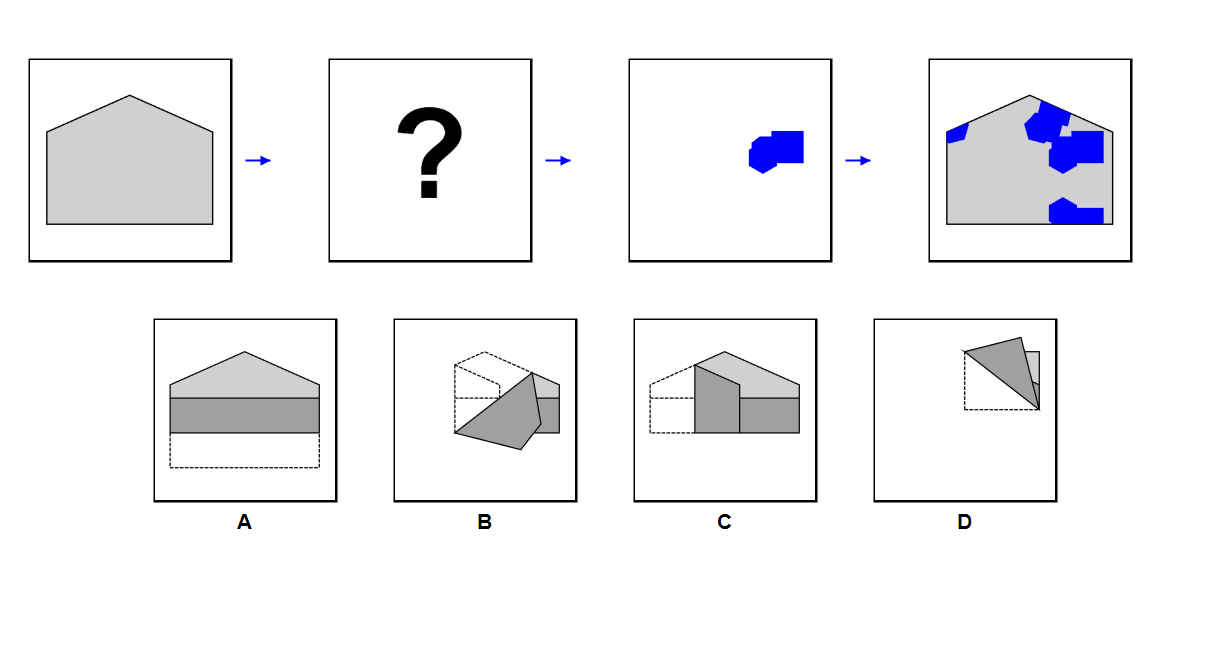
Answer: D